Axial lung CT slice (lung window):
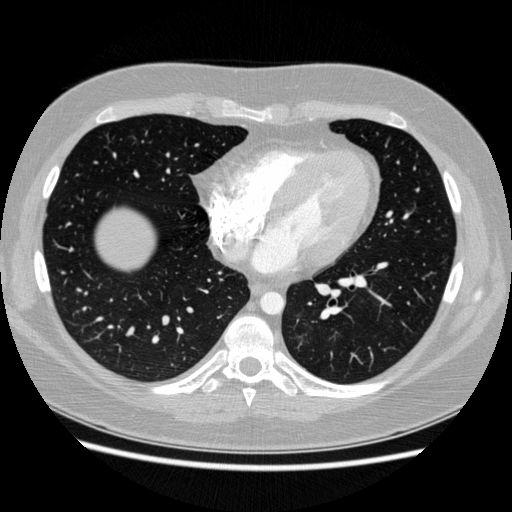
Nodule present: no